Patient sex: M
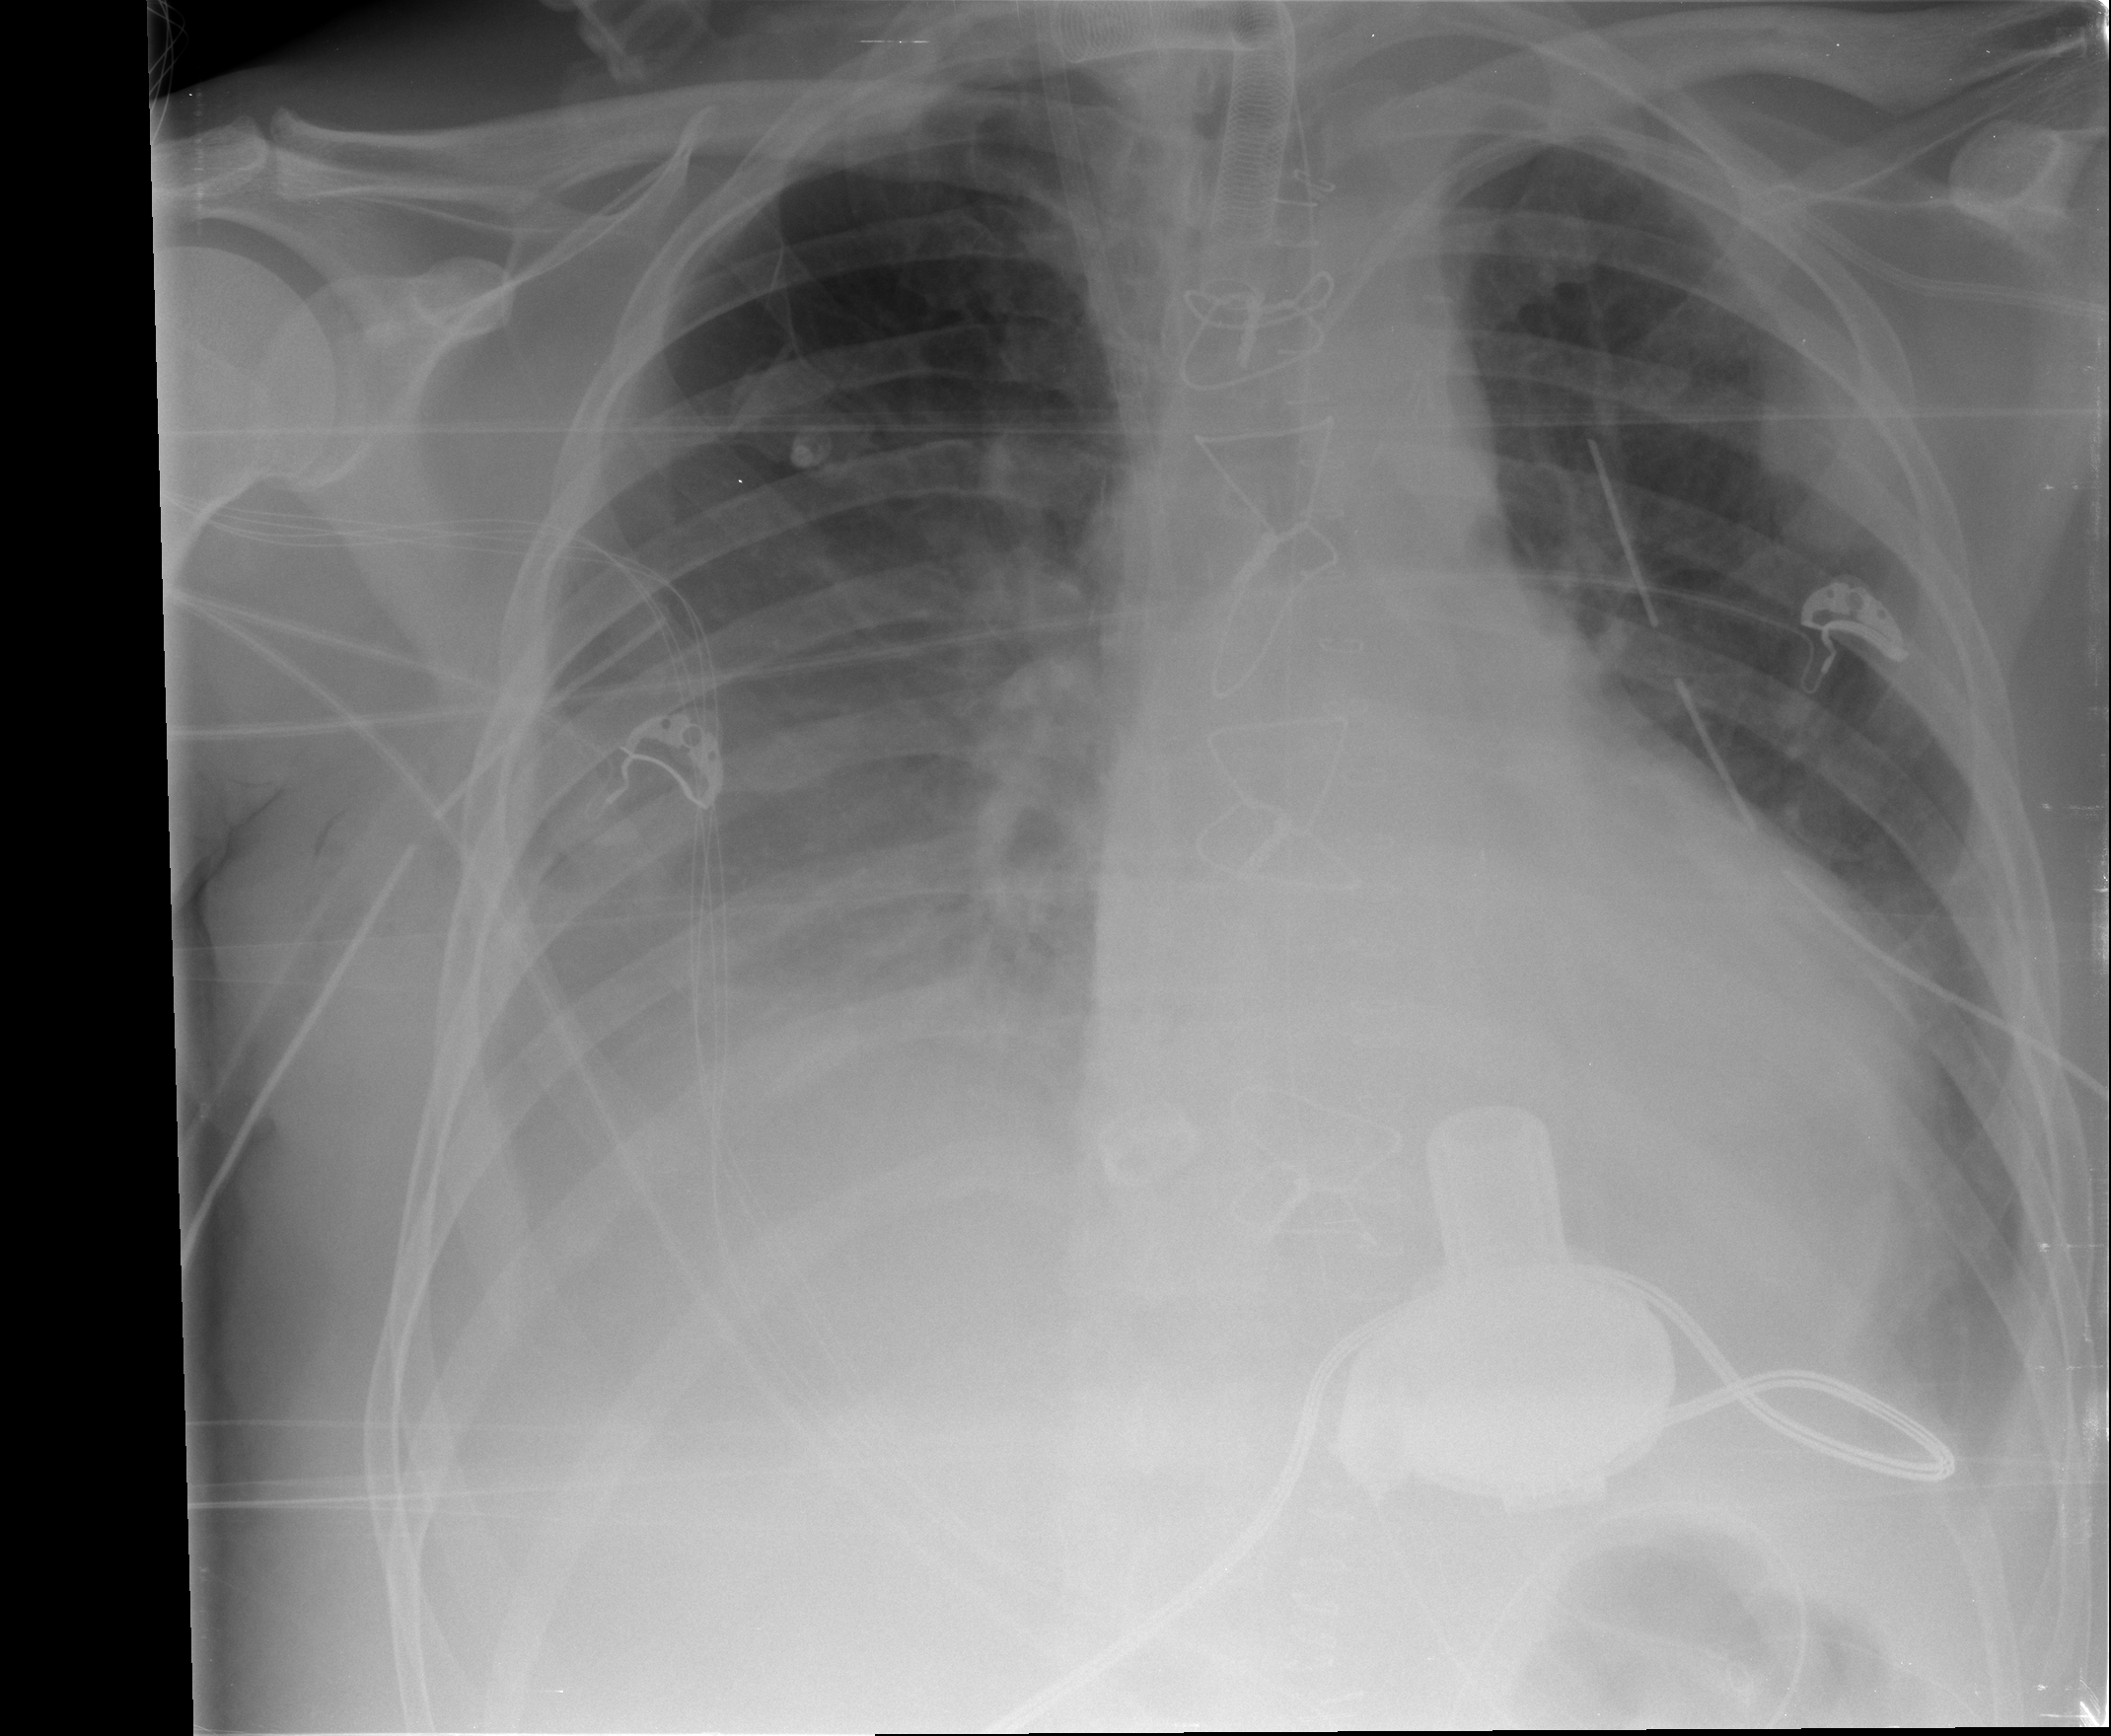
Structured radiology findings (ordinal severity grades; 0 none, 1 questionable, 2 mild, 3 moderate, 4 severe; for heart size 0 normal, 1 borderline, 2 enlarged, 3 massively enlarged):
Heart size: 2
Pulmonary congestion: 0
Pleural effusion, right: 3
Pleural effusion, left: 2
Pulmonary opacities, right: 0
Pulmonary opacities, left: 0
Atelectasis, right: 2
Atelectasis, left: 2